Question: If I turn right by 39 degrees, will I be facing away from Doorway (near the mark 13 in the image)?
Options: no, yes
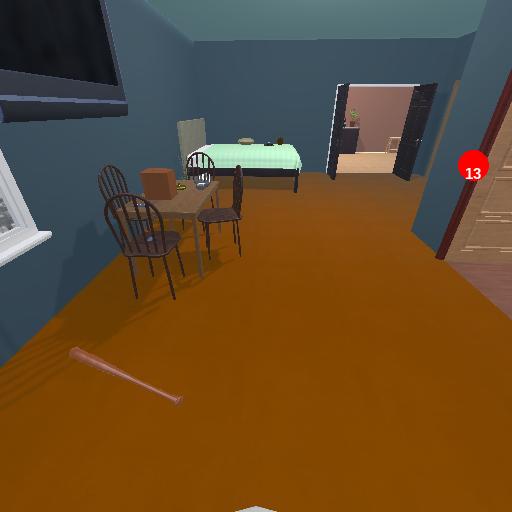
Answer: no